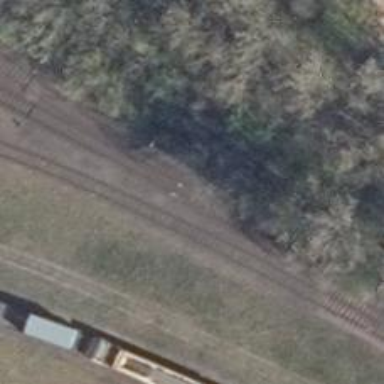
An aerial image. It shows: Railway switch.